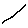
Label: line